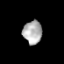
Tissue: prostate
Cell type: T cells
Senescence score: 0.3509
Nuclear area (px): 433
Mean DAPI intensity: 174.82